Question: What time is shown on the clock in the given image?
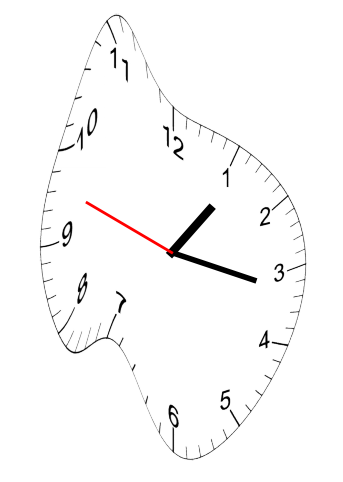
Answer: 01:16:48